Field crop: maize
Growth stage: 2
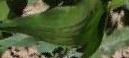
Species: maize